Question: I have in my program defined an object log.
'''
LoginModel log = new LoginModel ( ) ;
'''
I do not write values into it. But why the object is not NULL when my function return it? (See picture)
'''
[Bind(Exclude = "UserID")]
public class LoginModel
{
[ScaffoldColumn(false)]
public int UserID { get; set; }
[ScaffoldColumn(false)]
public string FirstName { get; set; }
[Display(Name = "E-mailadresse")]
[Required(ErrorMessage = "Skriv venligst din e-mailadresse", AllowEmptyStrings = false)]
[EmailAddress(ErrorMessage = "Ugyldig e-mailadresse")]
[DataType(DataType.EmailAddress)]
public string Emailaddress { get; set; }
[Display(Name = "Kodeord")]
[Required(ErrorMessage = "Skriv venligst et kodeord", AllowEmptyStrings = false)]
[DataType(DataType.Password)]
[StringLength(8, MinimumLength = 4, ErrorMessage = "Kodeordet skal mindst besta af 4-8 karakter.")]
public string Password { get; set; }
}
'''

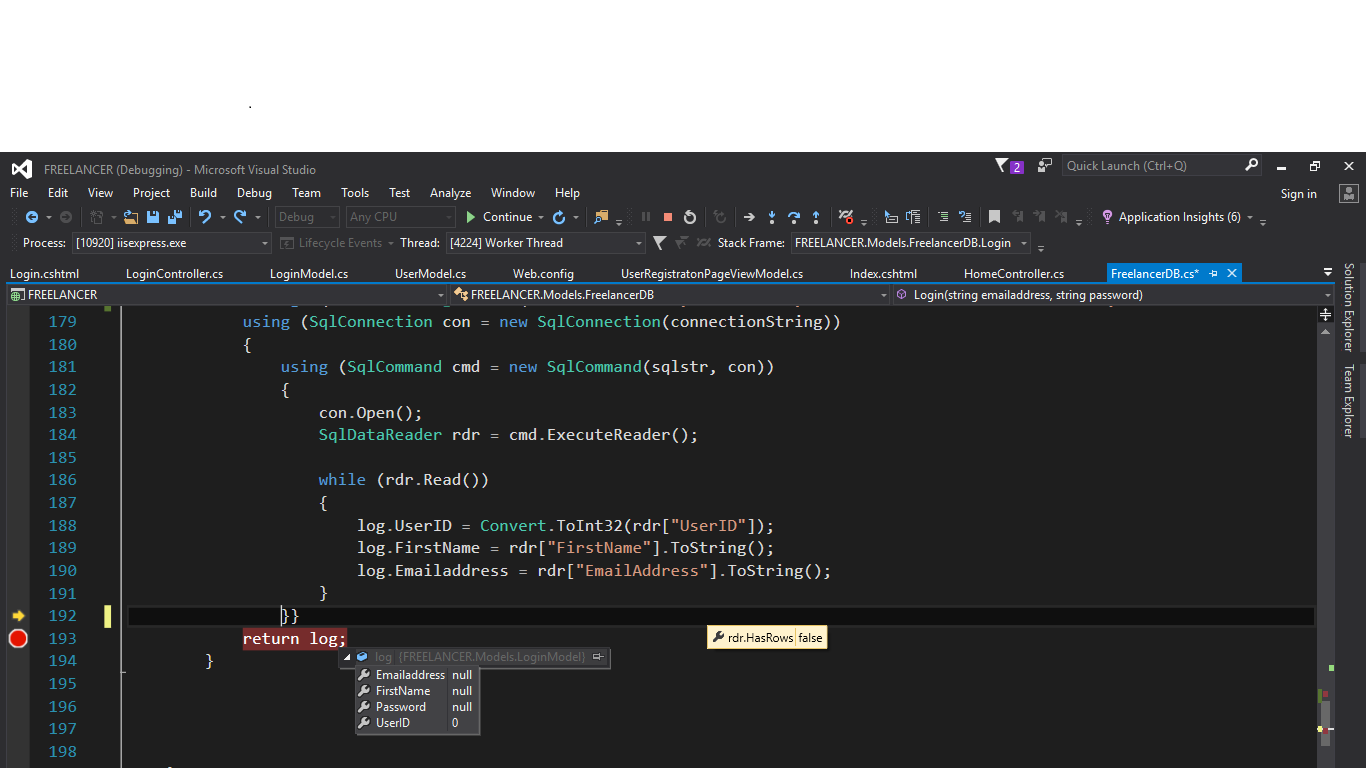
Answer: The code 'LoginModel log = new LoginModel ( ) ;' will create a new instance of the class 'LoginModel' which will contains all accessible properties and fields with default values. If you want 'log' to be null means declare like this:
'''
LoginModel log;
'''
You should assign an instance of 'LoginModel' class to the 'log' to access values from it. Else it will throws <URL>